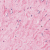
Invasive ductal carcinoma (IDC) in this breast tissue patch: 0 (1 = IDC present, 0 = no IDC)